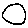
Label: circle